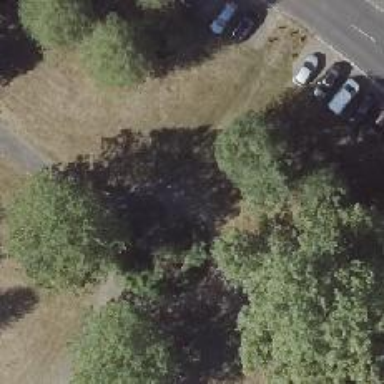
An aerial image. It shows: Footway.